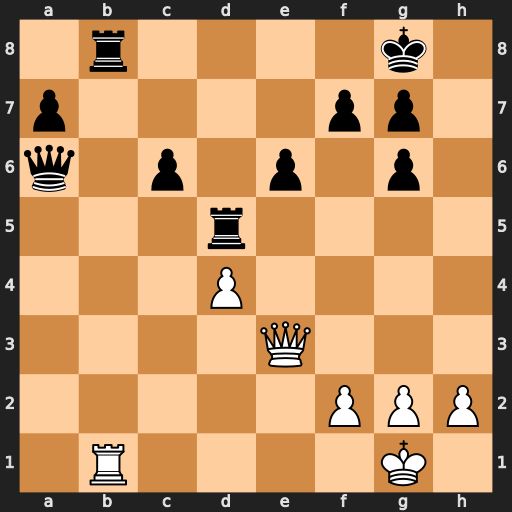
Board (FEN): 1r4k1/p4pp1/q1p1p1p1/3r4/3P4/4Q3/5PPP/1R4K1
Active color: w
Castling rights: -
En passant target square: -
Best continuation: Rxb8+ Kh7 g4